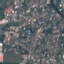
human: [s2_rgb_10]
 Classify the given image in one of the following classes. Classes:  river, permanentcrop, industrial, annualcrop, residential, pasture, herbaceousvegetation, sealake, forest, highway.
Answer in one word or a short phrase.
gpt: Residential